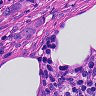
Metastatic tissue present: yes